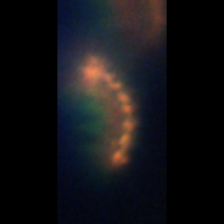
Taxon: Chaetoceros
Group: Diatoms